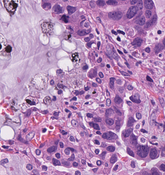
Tumor epithelial tissue: yes
Tumor-associated stroma tissue: yes
Normal tissue: no